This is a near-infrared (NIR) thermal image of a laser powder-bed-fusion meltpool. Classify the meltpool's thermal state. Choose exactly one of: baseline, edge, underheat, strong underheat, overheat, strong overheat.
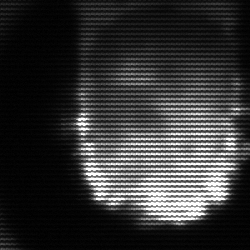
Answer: baseline